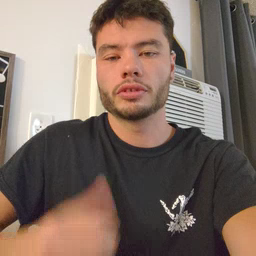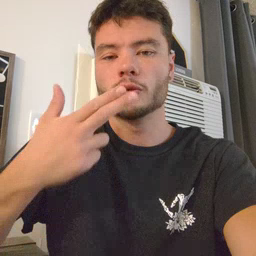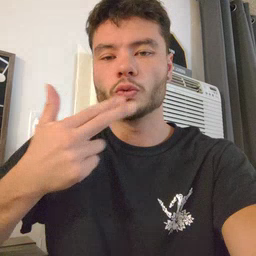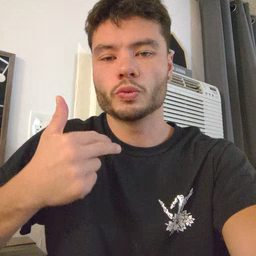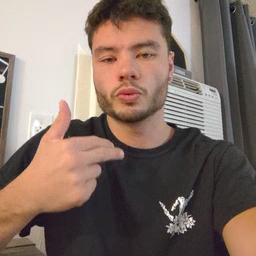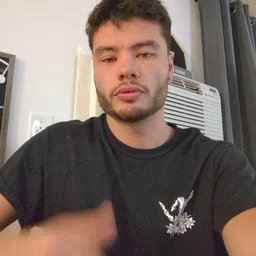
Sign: cute